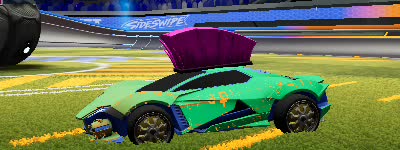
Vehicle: werewolf